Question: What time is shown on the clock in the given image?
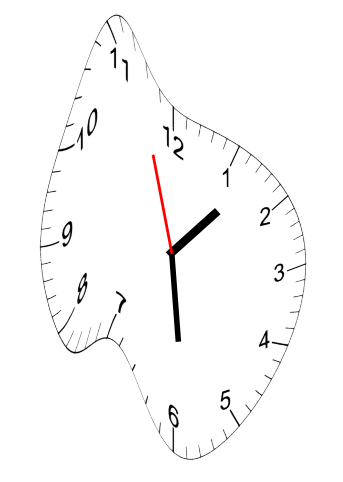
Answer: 01:28:57